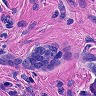
Metastatic tissue present: yes